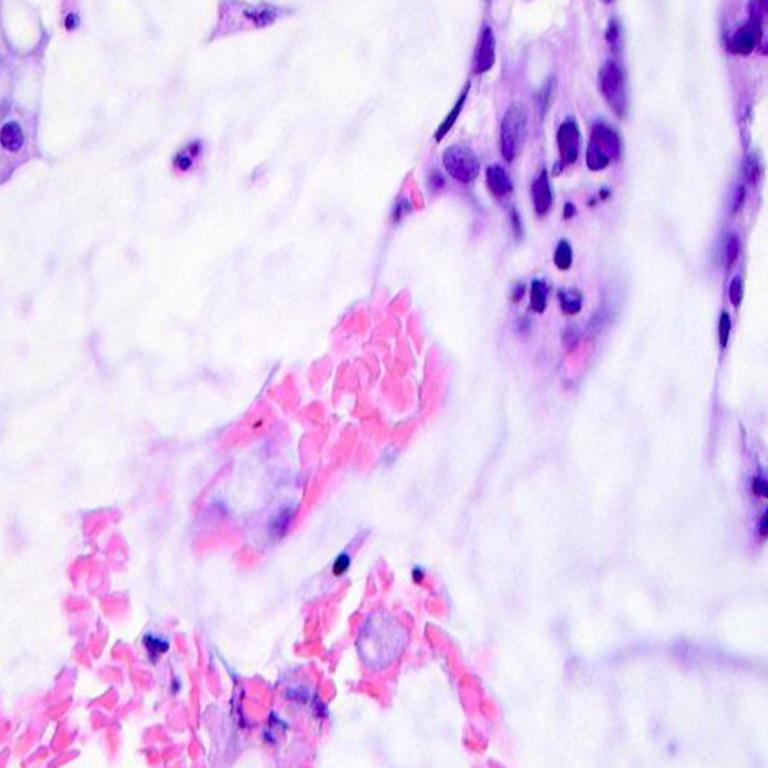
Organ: colon
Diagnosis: adenocarcinomas